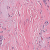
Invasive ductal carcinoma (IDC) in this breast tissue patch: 1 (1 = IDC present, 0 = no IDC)